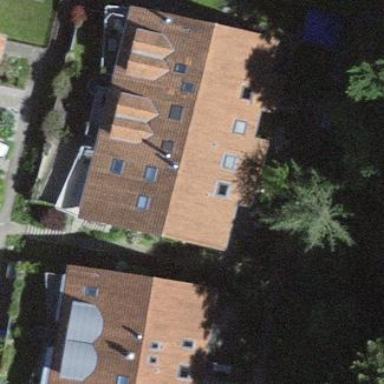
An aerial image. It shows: Terrace building.